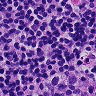
Metastatic tissue present: no